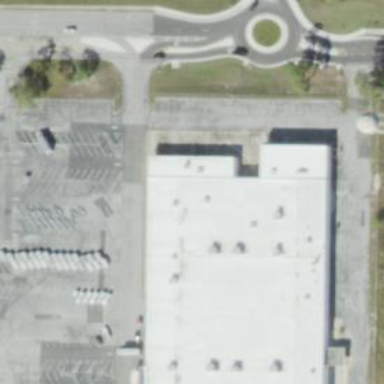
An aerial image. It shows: Building that serves as storage rental shop.